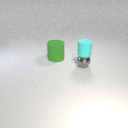
small cyan rubber cylinder above small gray metal sphere